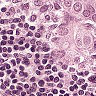
Metastatic tissue present: yes